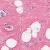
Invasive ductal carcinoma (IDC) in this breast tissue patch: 0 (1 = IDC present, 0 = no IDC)